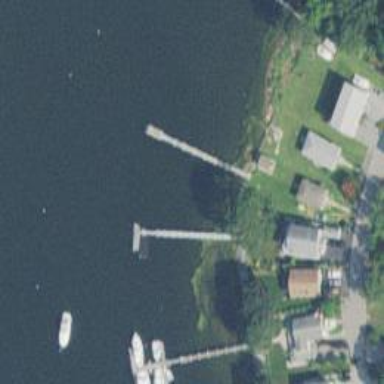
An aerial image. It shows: Man-made pier.